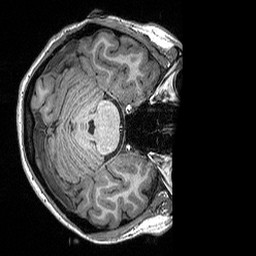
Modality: T1w
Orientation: axial
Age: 25
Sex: female
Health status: healthy
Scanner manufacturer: siemens
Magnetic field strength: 3 T
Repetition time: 2.3 s
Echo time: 0.00298 s